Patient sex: M
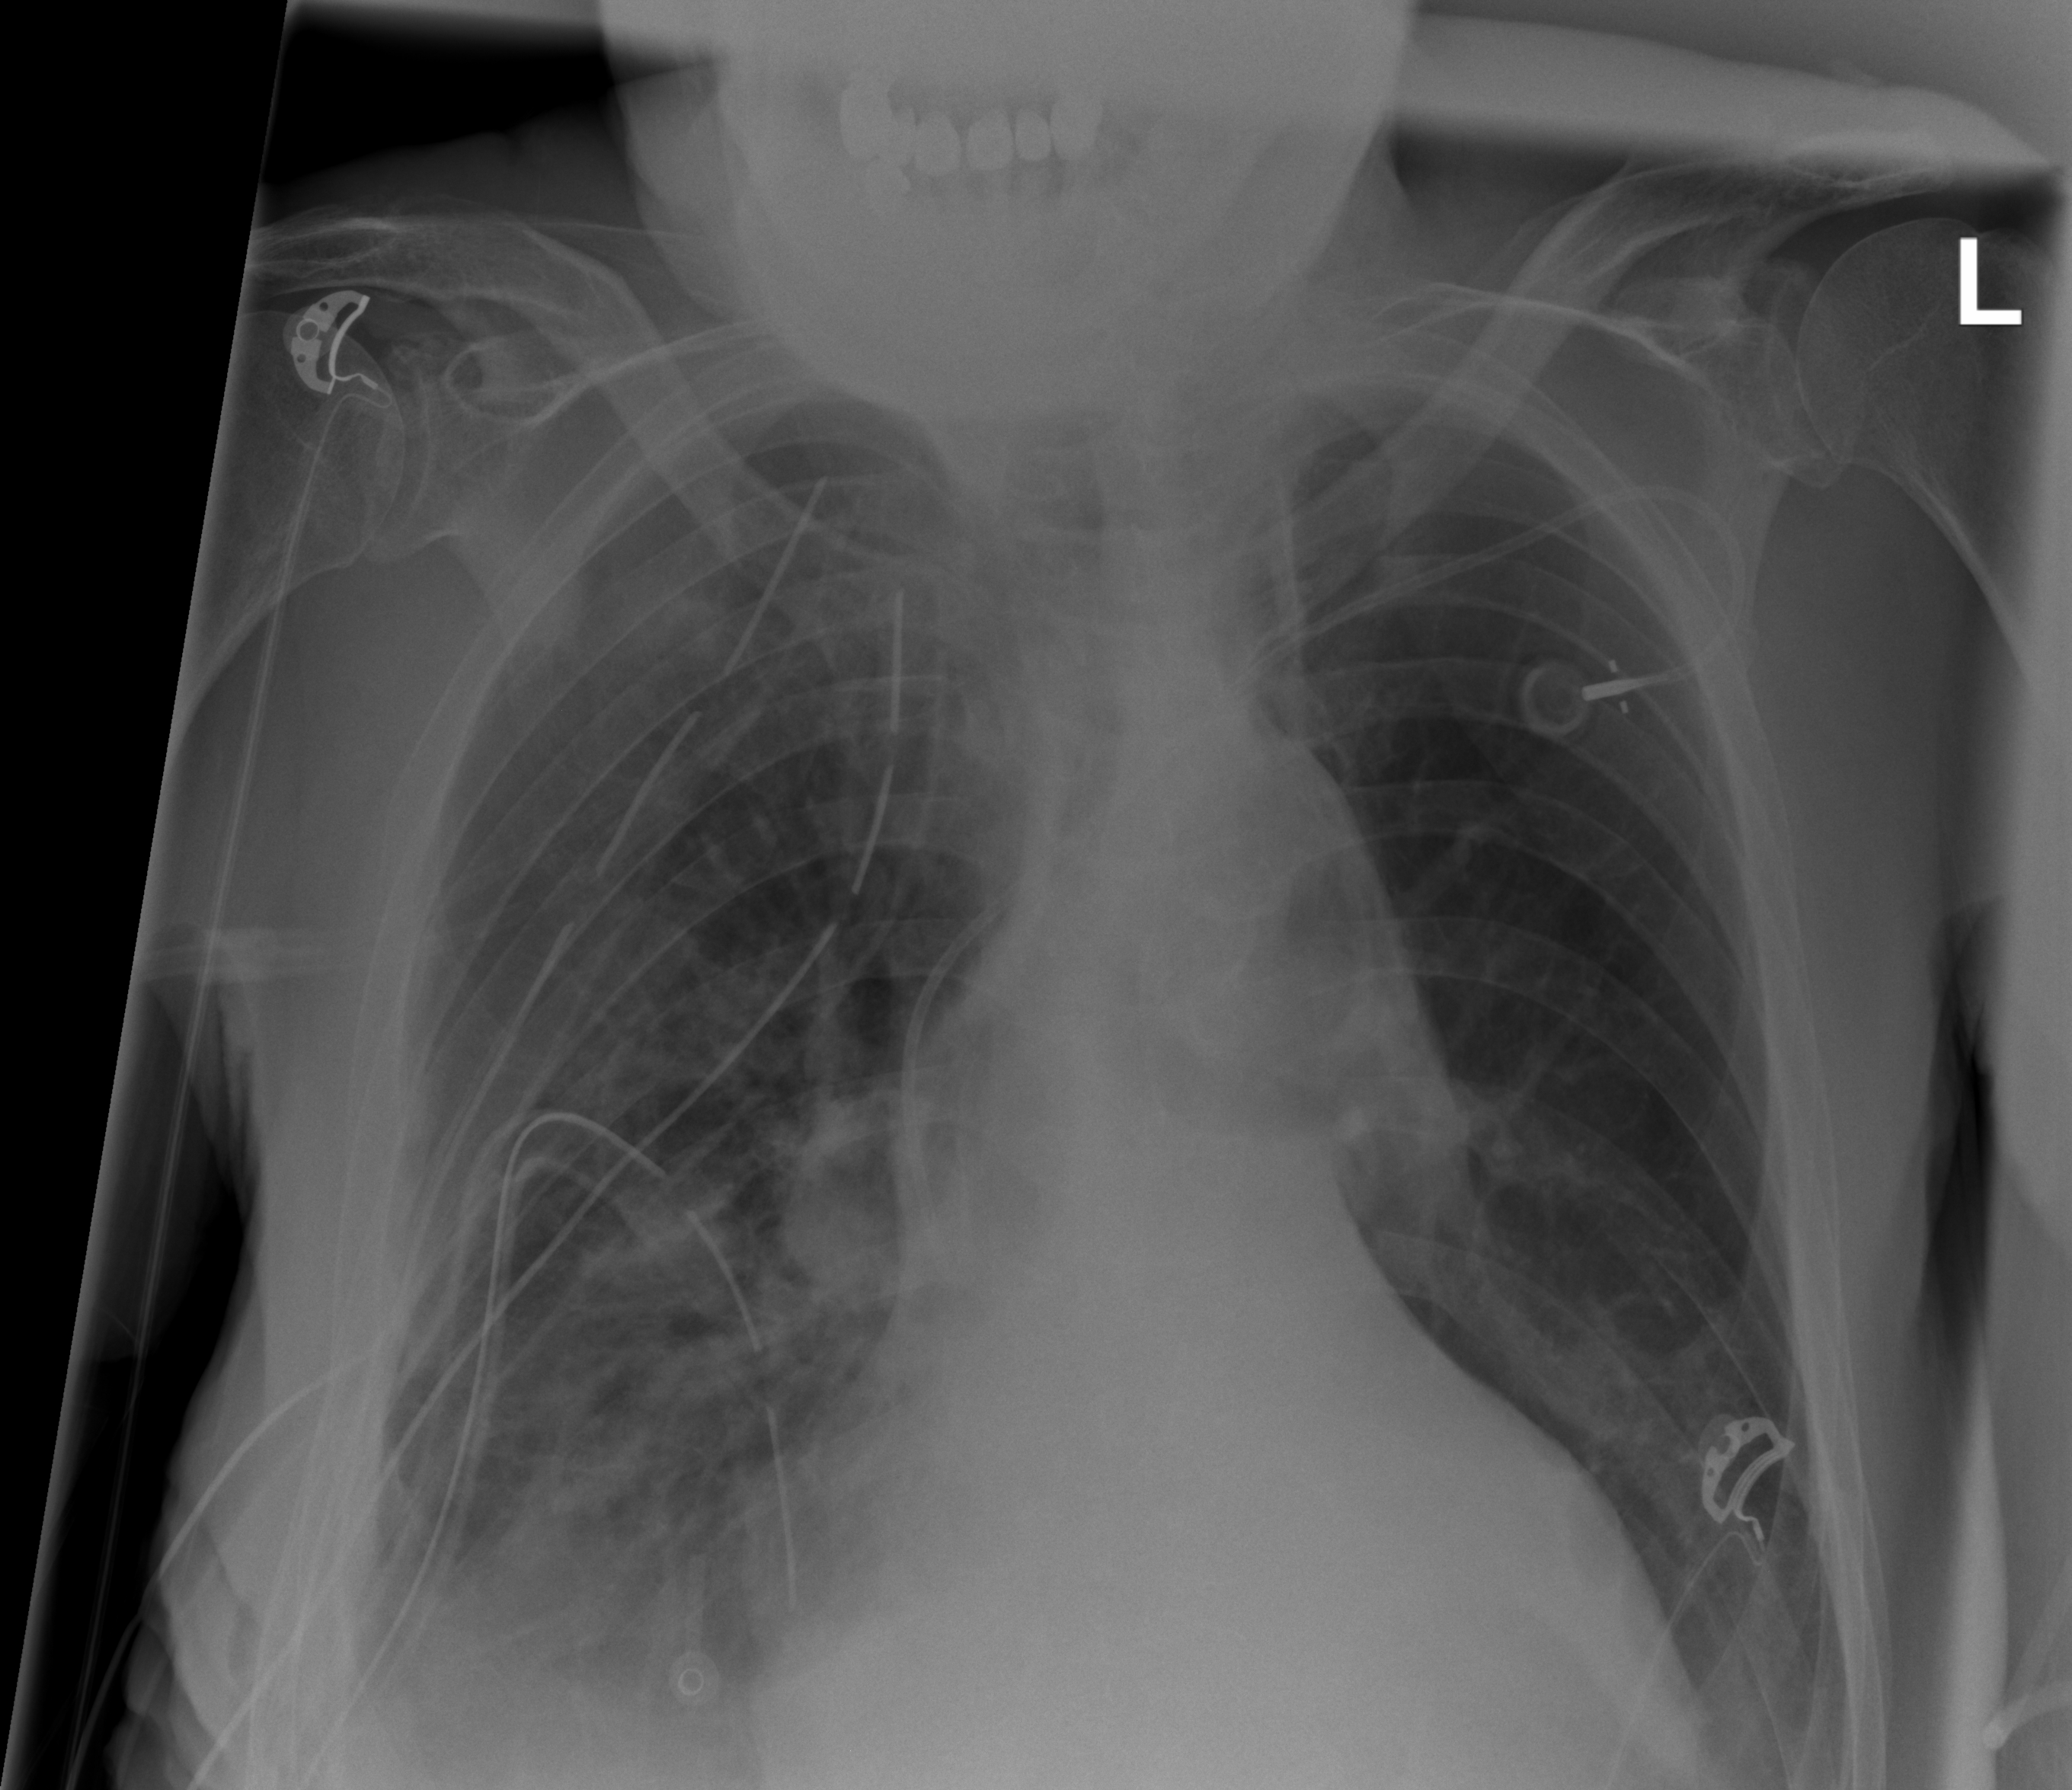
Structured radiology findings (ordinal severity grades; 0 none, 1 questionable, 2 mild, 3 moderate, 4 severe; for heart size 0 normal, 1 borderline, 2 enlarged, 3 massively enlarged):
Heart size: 2
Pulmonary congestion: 0
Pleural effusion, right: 2
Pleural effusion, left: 2
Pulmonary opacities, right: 2
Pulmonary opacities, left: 0
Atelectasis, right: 2
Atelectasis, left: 2